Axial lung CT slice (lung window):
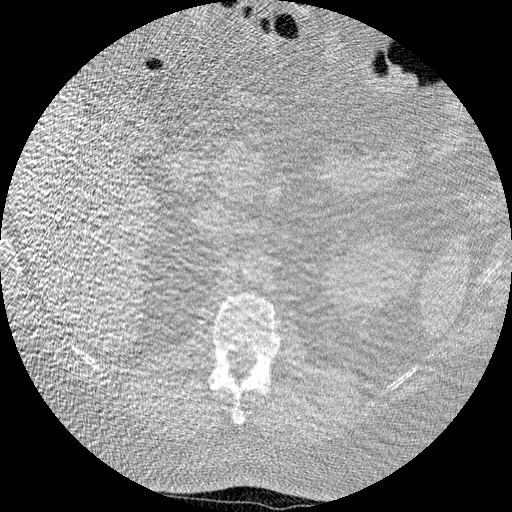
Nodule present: no